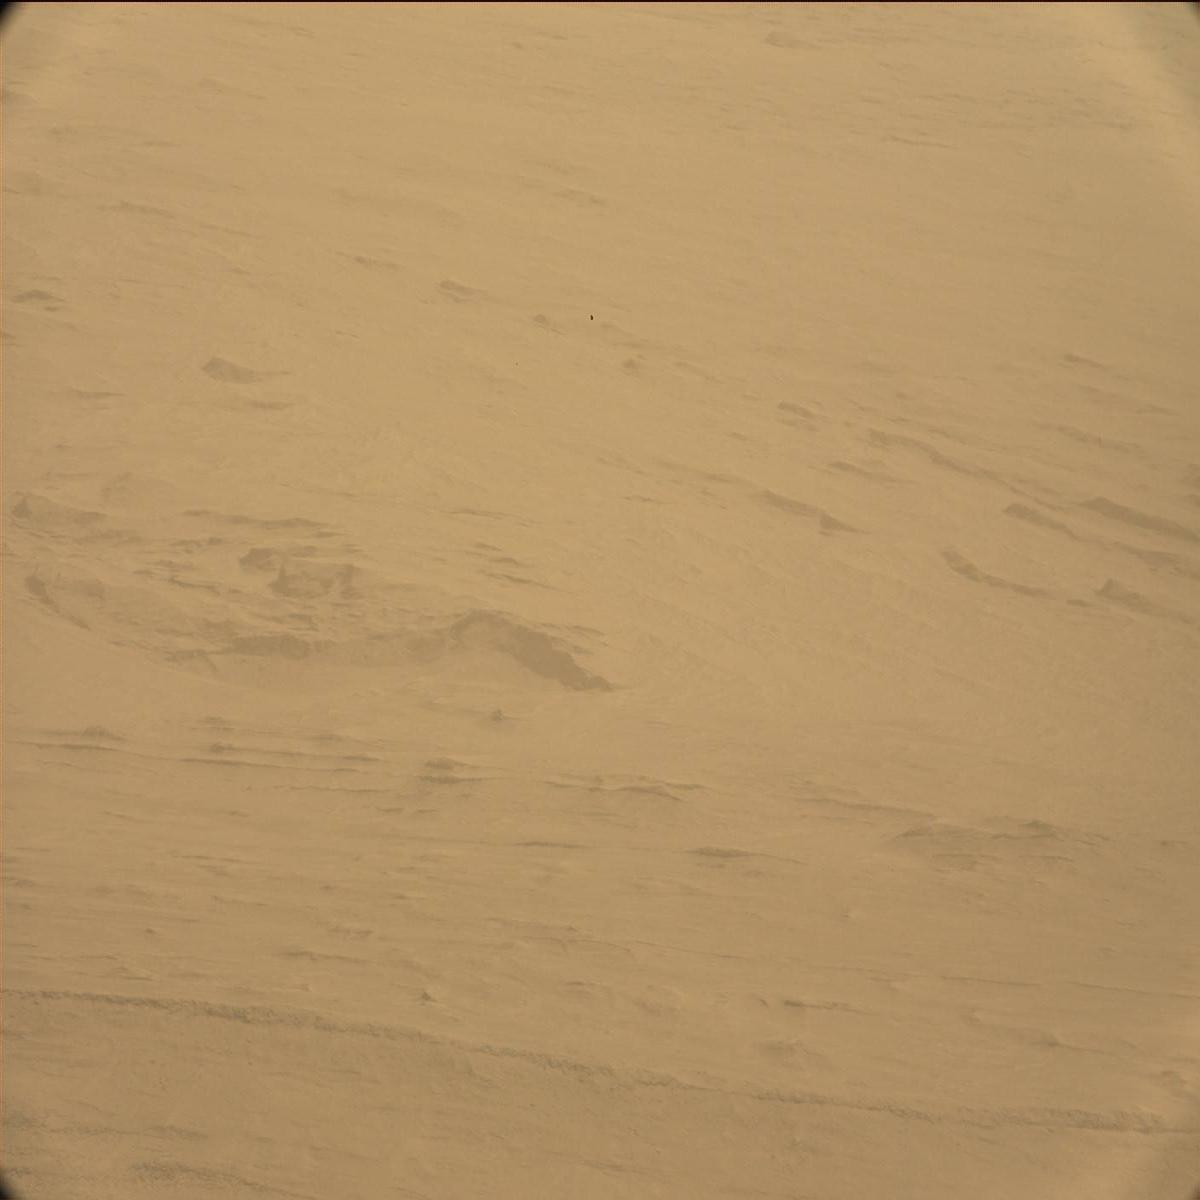
Terrain classes present: Ridge